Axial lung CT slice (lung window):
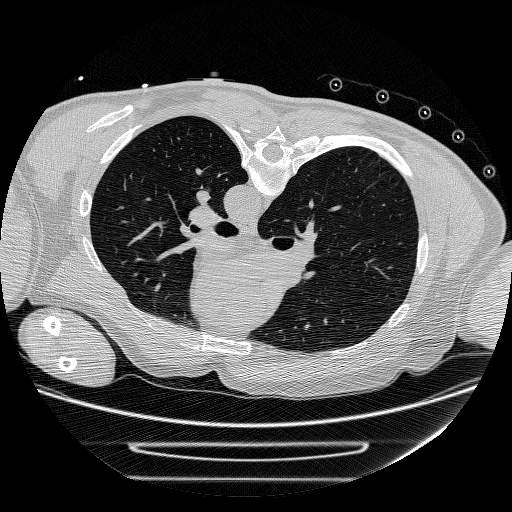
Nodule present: no